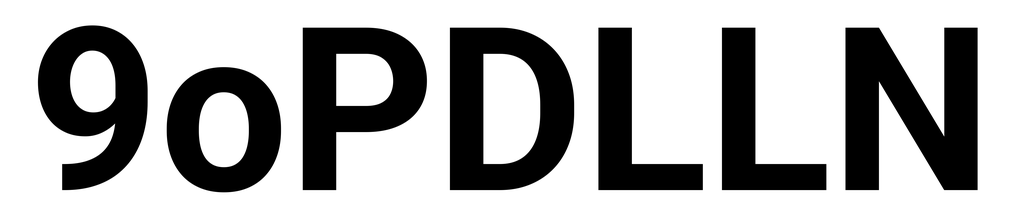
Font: Roboto_Bold